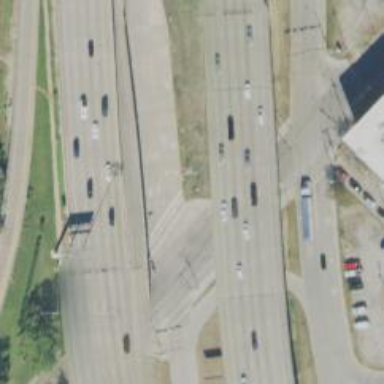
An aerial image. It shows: Primary highway.